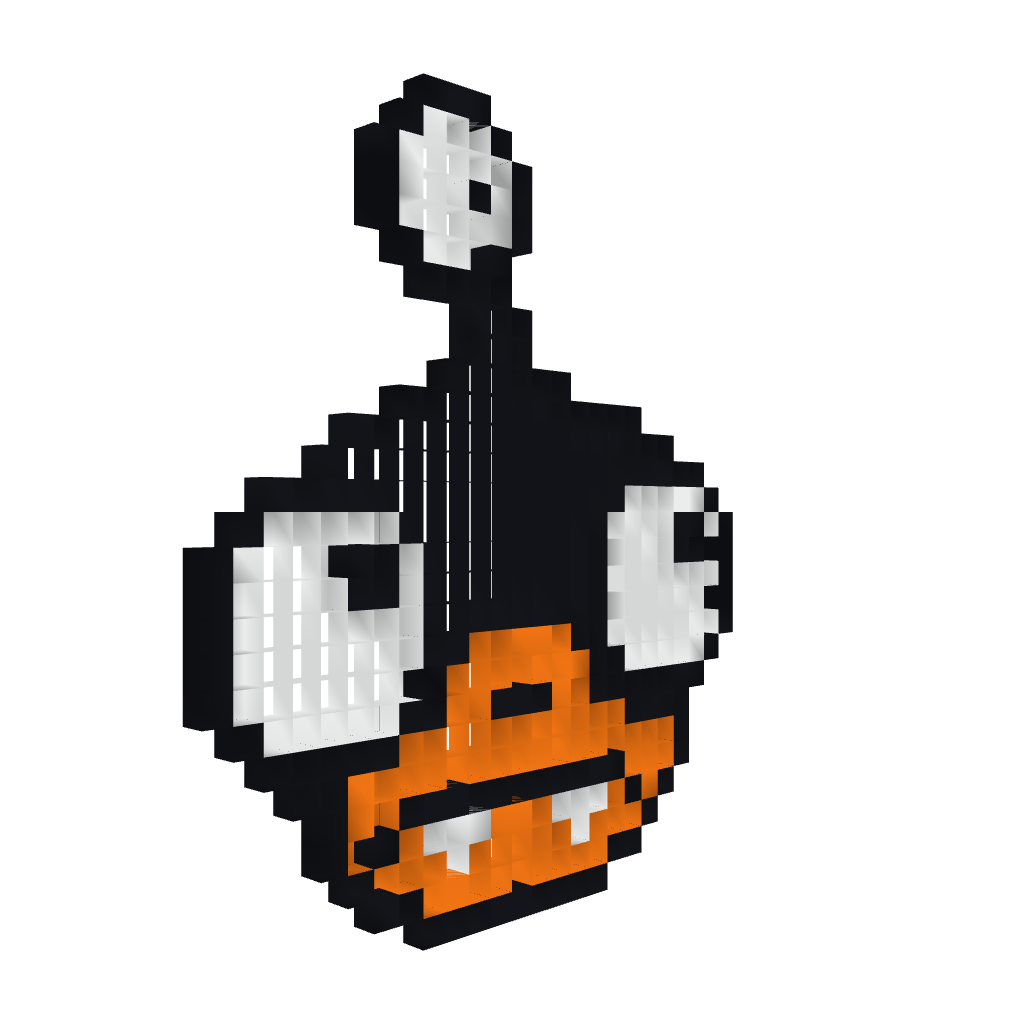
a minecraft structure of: Nibbler head